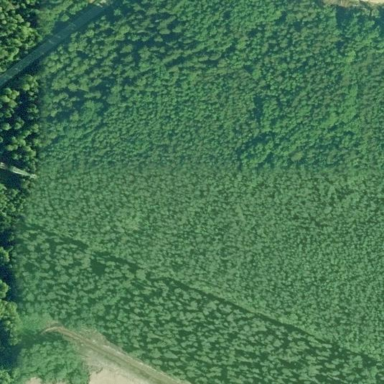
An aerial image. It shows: Forest area with mix of leaf types and cycles.